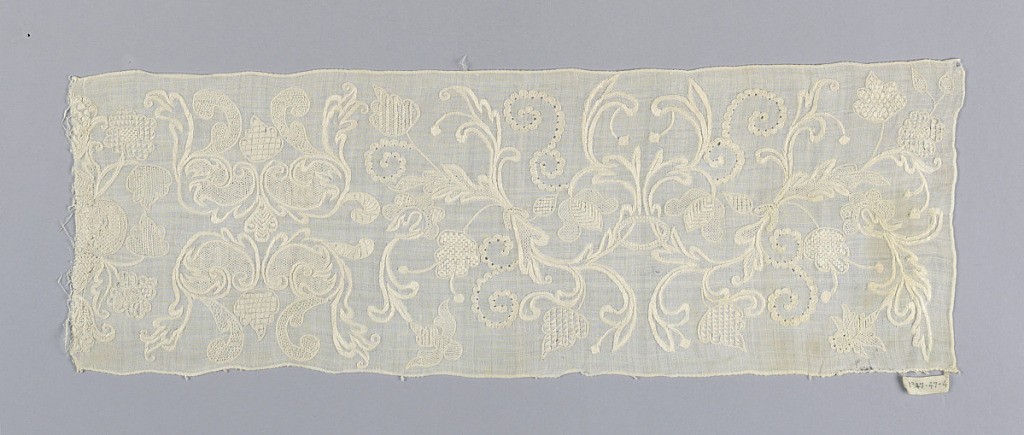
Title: Textile
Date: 18th century
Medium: linen on linen Technique: satin, surface, buttonhole, drawn and other embroidery stitches on plain weave
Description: Strip of white linen embroidered in white linen in design of conventionalized flowers and leaves with scrolls.